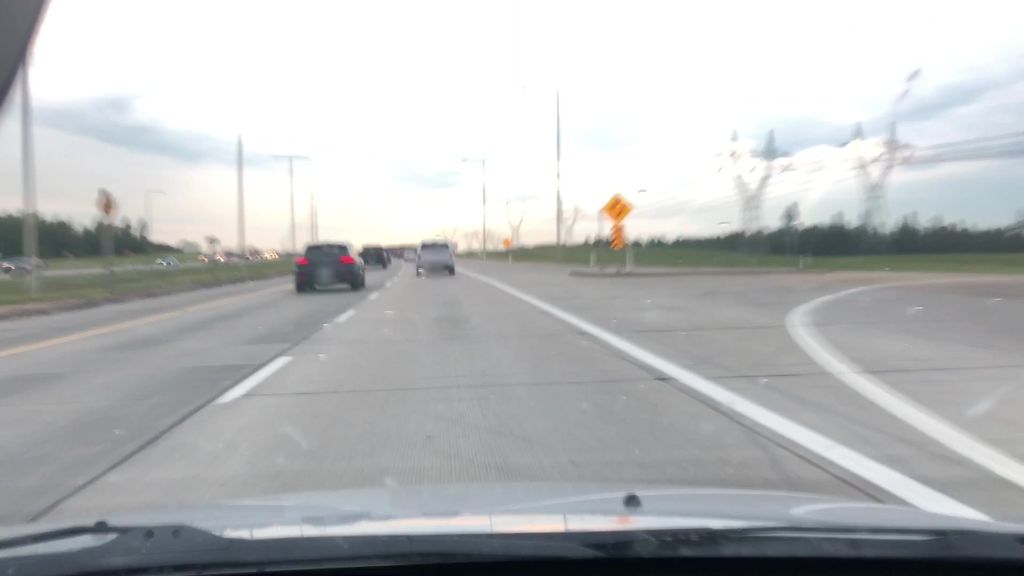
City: edmonton